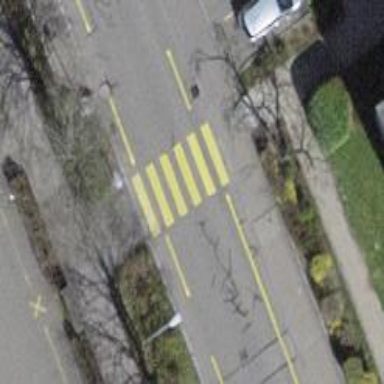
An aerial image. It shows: Uncontrolled zebra crossing with yellow markings on the road.